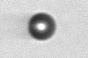
Label: bead